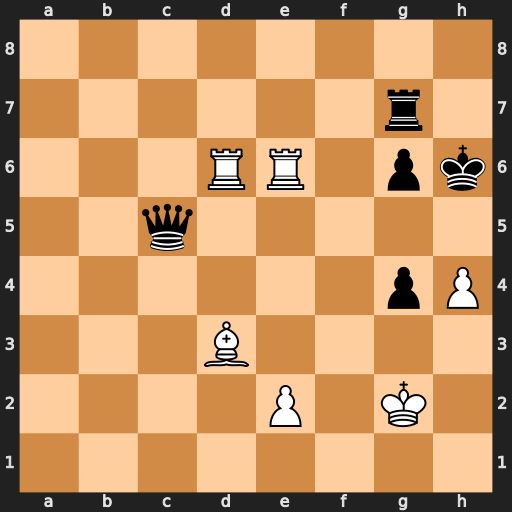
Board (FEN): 8/6r1/3RR1pk/2q5/6pP/3B4/4P1K1/8
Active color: w
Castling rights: -
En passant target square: -
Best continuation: Rxg6+ Rxg6 Rxg6+ Kh5 Rg5+ Qxg5 hxg5